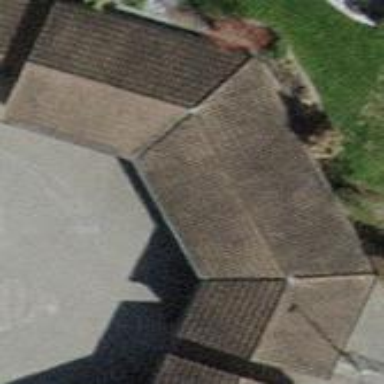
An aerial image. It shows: Group of garages.